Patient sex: M
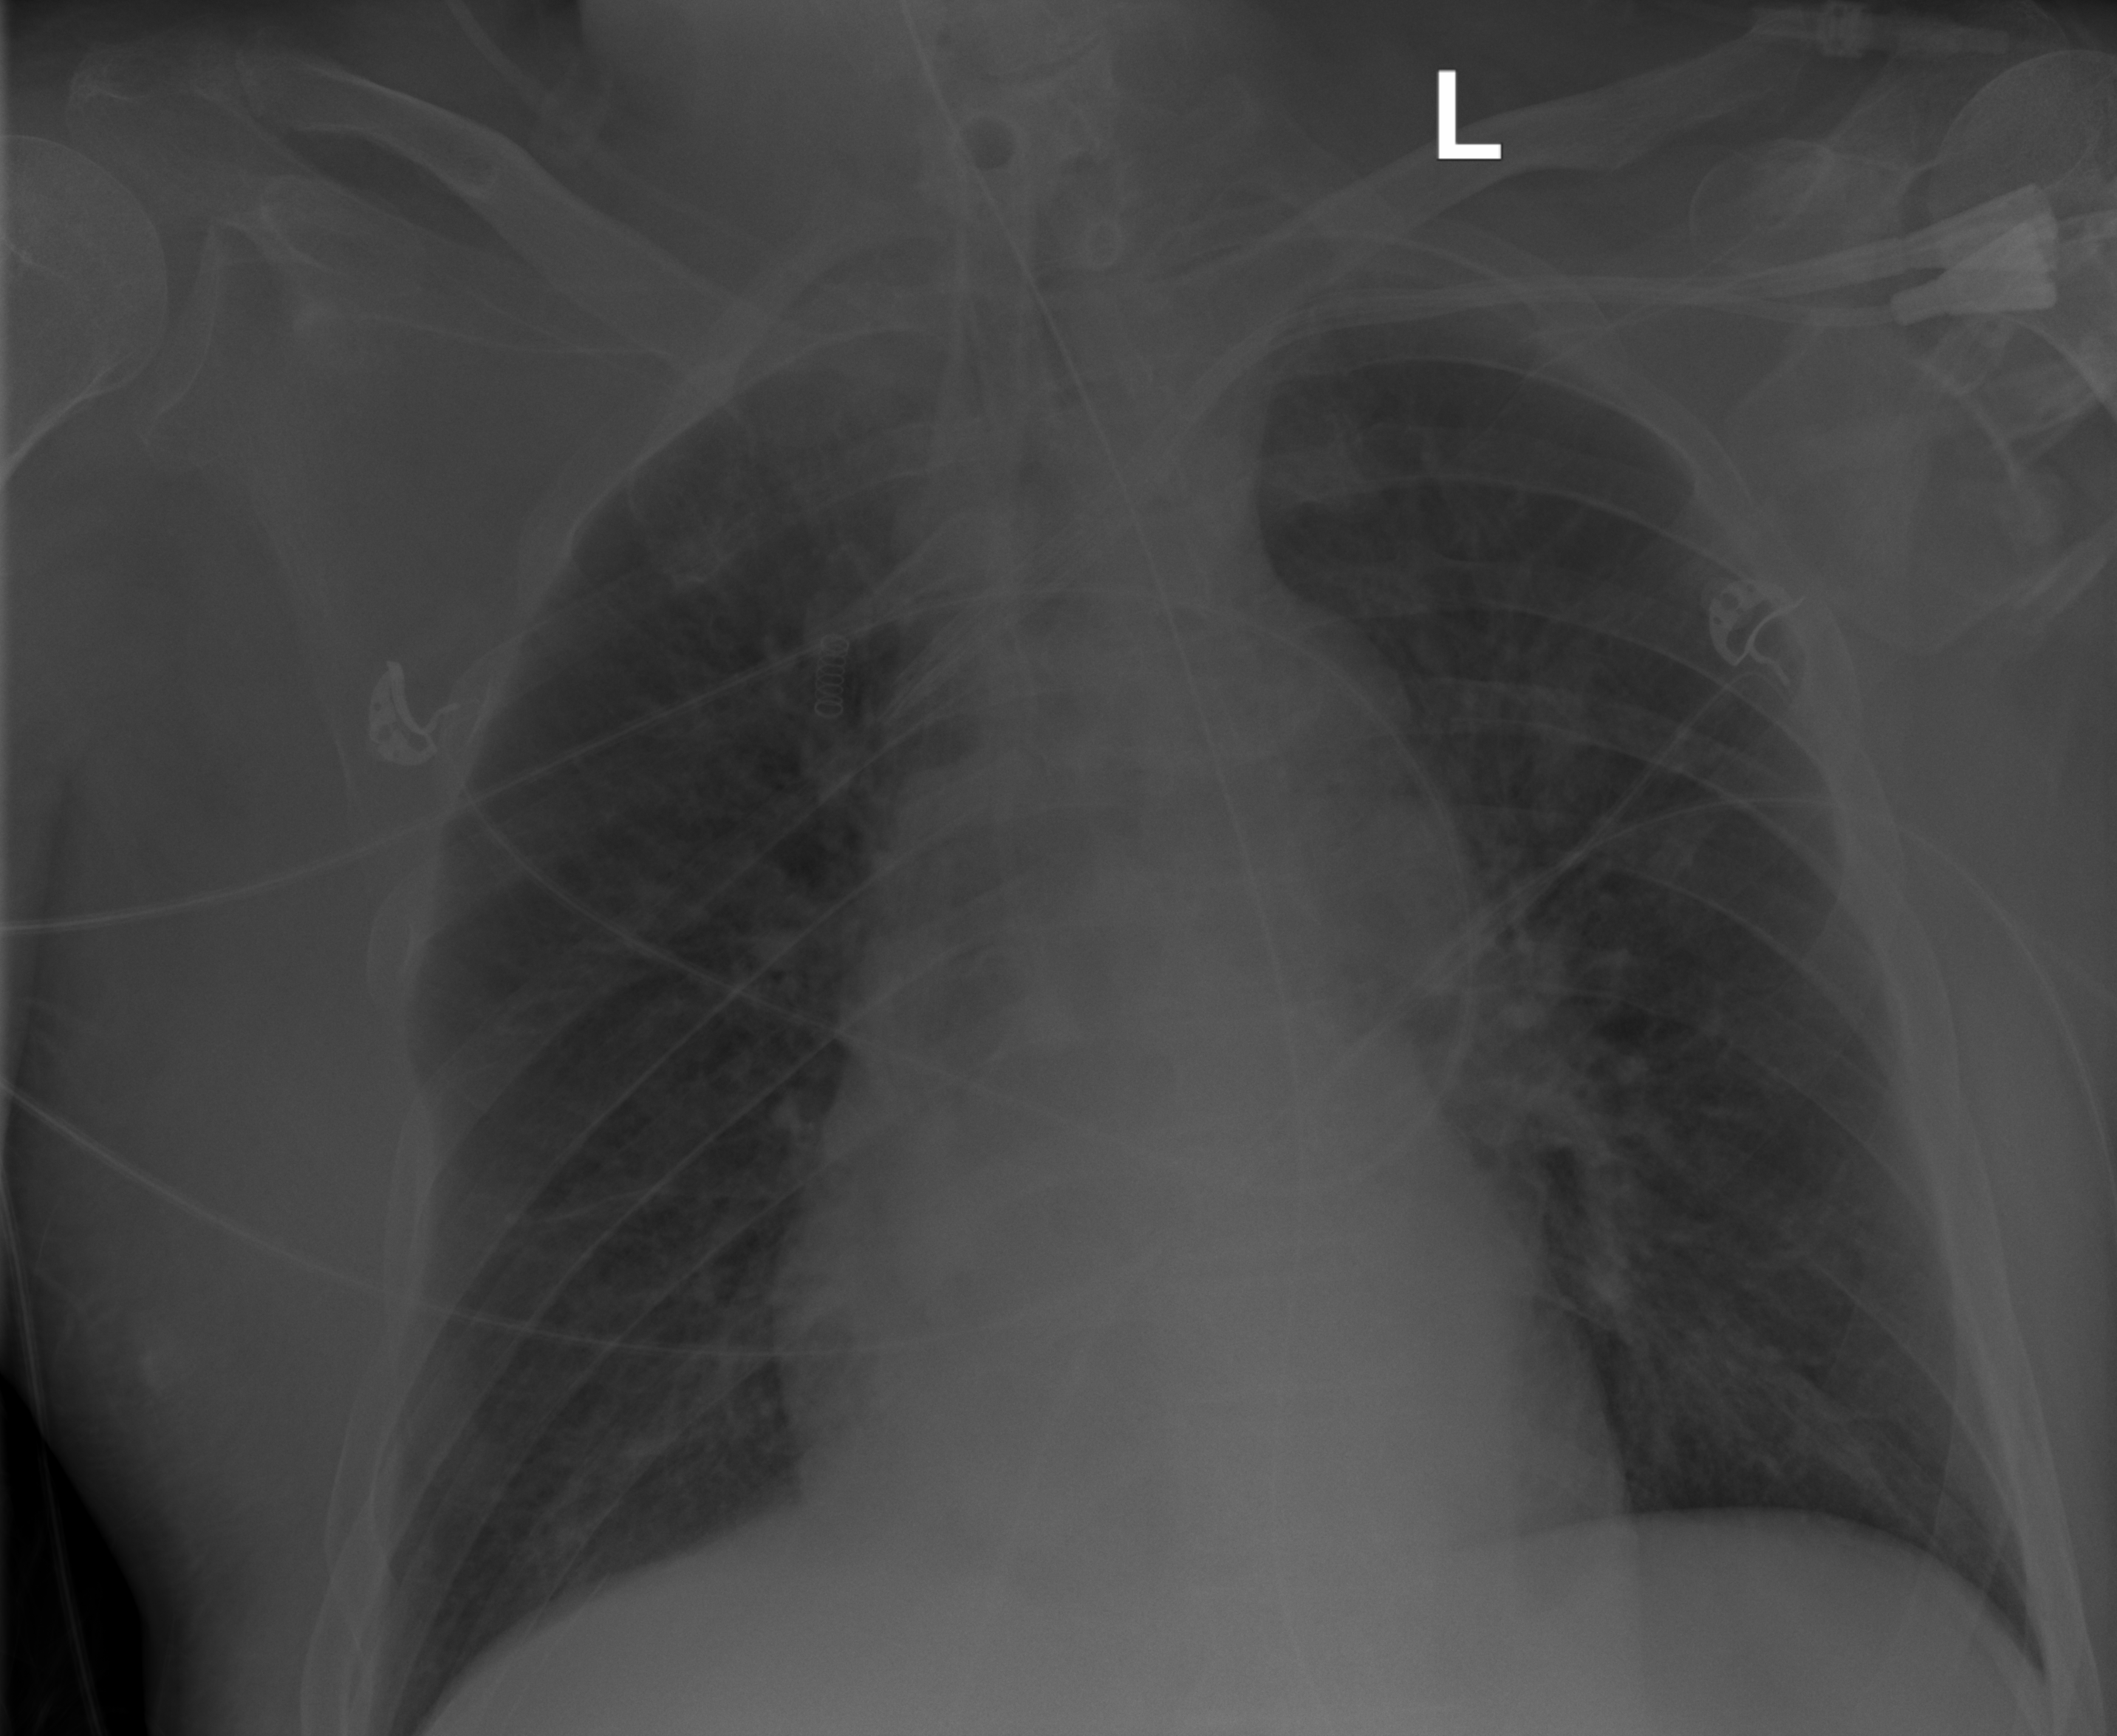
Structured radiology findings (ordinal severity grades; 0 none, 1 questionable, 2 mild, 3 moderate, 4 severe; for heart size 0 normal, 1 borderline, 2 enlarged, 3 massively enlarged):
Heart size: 0
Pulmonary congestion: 2
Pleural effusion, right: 2
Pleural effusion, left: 2
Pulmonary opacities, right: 2
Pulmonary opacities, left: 2
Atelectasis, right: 0
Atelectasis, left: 2